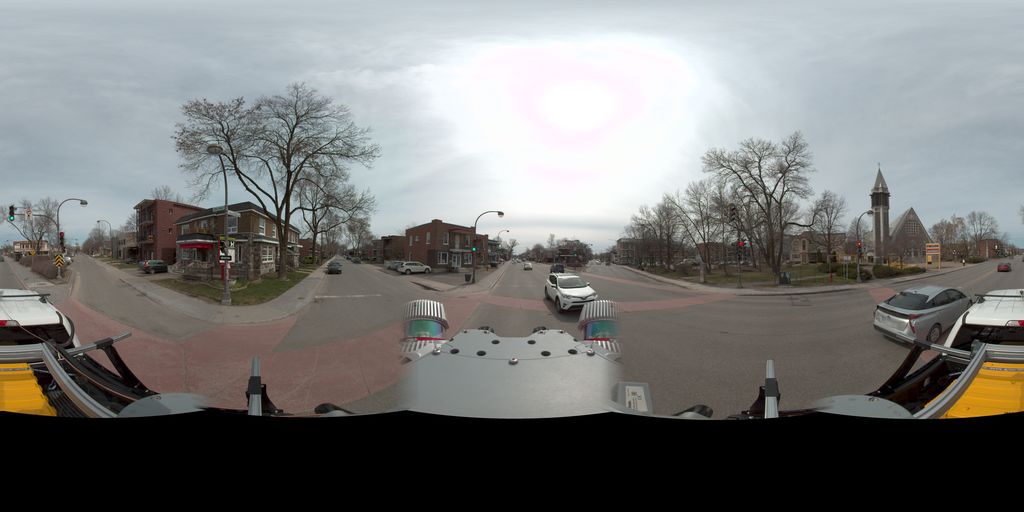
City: quebec_city